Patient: sex M, age 38
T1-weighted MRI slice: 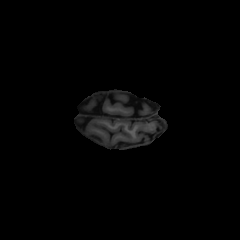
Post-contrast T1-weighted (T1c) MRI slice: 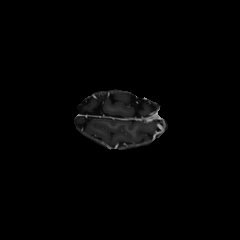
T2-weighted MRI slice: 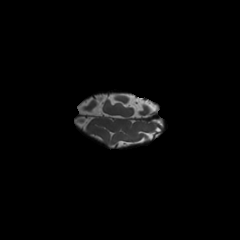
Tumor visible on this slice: no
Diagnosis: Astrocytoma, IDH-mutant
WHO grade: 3